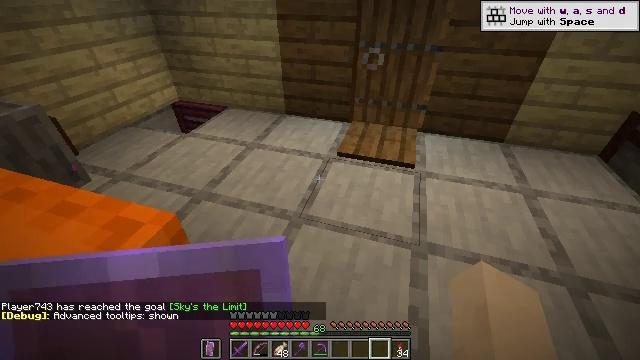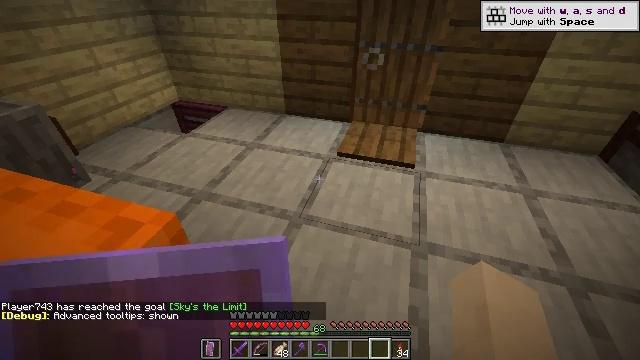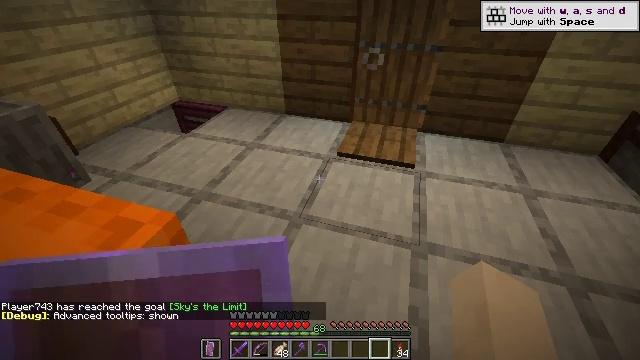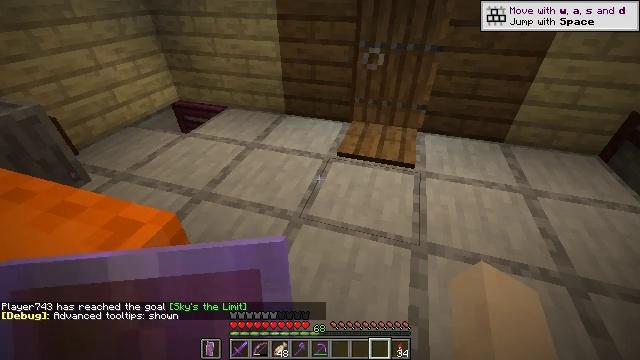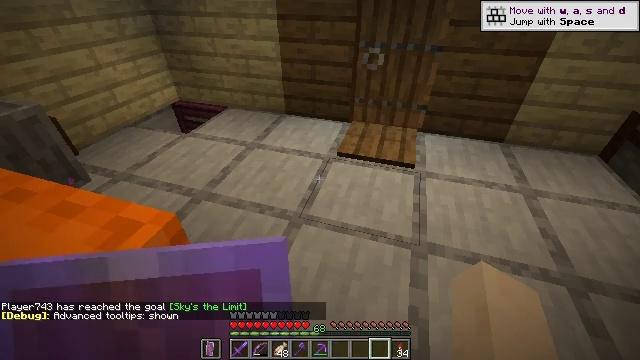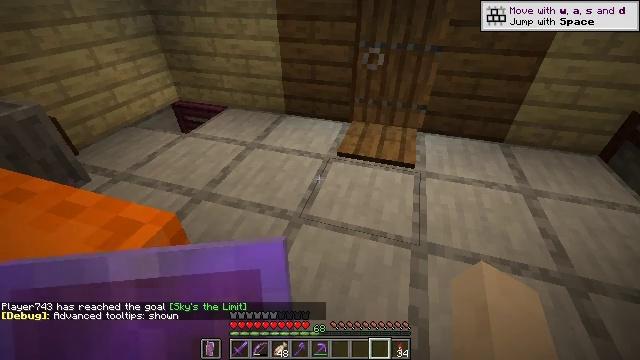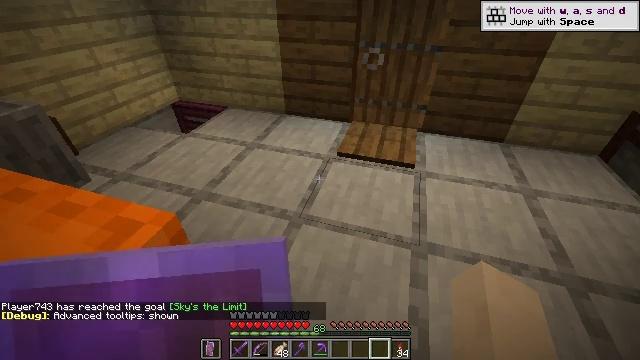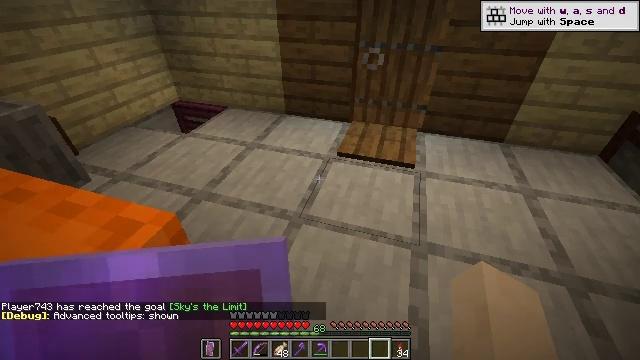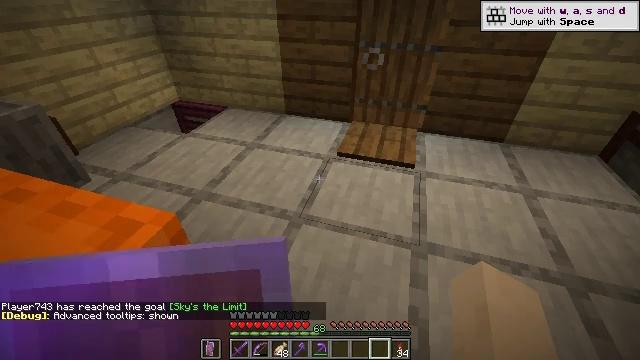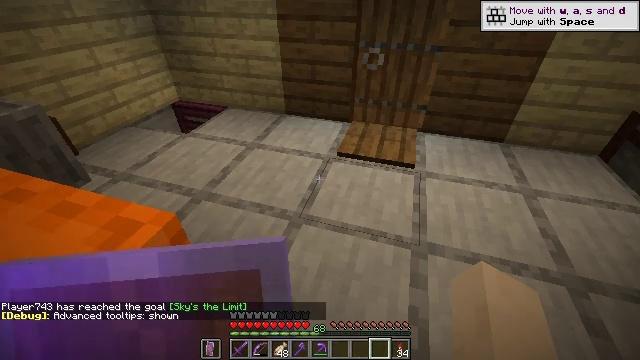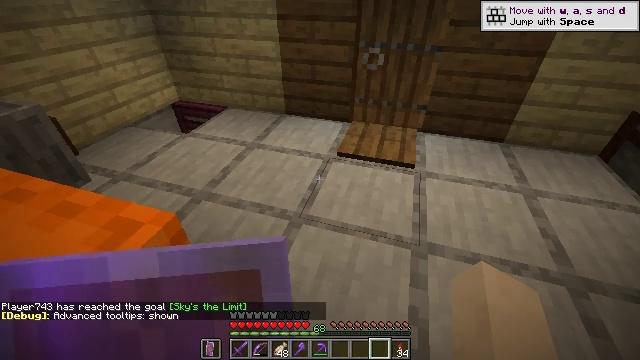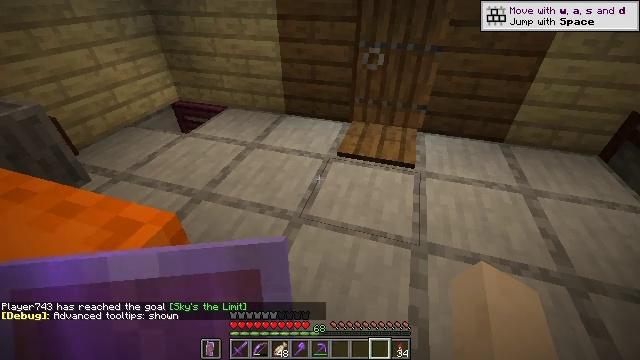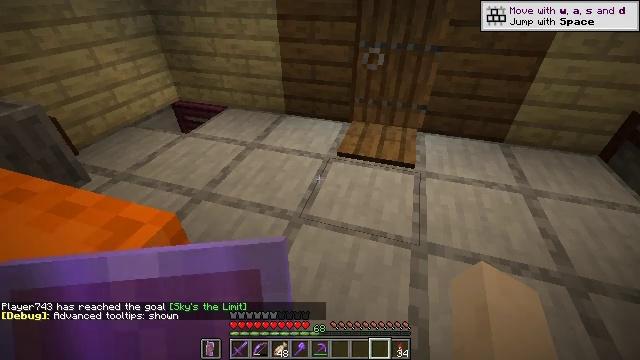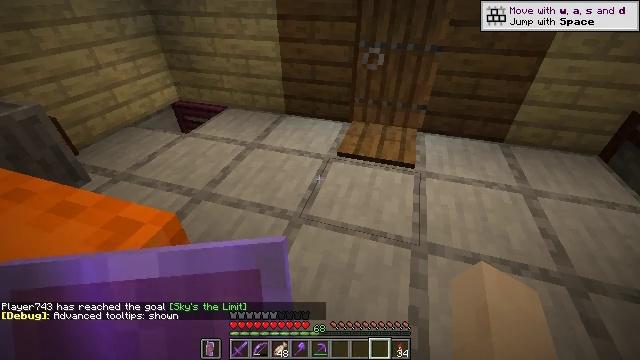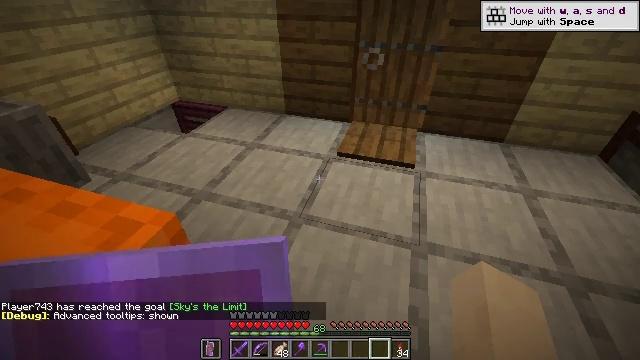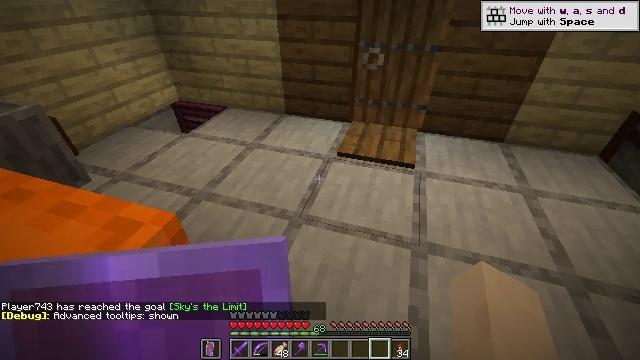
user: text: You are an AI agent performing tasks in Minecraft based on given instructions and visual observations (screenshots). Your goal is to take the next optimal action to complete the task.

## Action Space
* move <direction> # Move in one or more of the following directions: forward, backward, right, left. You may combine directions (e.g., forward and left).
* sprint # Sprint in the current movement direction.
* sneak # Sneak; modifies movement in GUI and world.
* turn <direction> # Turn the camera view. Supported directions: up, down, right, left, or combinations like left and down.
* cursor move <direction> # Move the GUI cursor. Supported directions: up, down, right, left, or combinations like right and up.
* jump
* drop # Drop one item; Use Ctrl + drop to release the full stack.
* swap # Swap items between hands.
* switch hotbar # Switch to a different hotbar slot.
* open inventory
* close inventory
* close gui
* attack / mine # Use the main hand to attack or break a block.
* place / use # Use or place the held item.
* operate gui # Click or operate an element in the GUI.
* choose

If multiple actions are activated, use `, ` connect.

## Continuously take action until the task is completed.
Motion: motion action
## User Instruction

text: Attack the magenta shulker box to retrieve it.
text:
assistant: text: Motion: no_op
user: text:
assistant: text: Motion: no_op
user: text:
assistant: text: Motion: no_op
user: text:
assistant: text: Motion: no_op
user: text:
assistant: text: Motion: no_op
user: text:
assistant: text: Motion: no_op
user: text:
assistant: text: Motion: no_op
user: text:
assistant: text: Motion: no_op
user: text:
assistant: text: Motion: no_op
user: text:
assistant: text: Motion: no_op
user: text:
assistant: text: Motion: no_op
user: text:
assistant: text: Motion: no_op
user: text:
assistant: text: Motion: no_op
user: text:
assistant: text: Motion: no_op
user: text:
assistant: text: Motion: no_op
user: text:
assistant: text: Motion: no_op
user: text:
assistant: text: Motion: no_op
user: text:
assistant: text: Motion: no_op
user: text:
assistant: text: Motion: no_op
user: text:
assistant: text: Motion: no_op
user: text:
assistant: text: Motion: no_op
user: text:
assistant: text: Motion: no_op
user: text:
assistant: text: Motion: no_op
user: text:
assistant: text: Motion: no_op
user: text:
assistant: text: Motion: no_op
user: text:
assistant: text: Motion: no_op
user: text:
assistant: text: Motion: no_op
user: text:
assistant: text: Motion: no_op
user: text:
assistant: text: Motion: no_op
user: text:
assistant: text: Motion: no_op